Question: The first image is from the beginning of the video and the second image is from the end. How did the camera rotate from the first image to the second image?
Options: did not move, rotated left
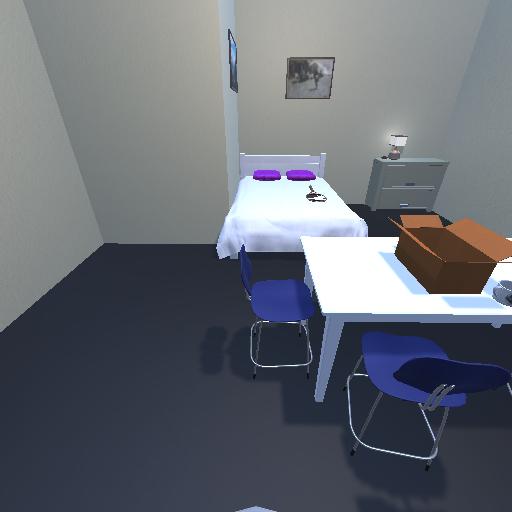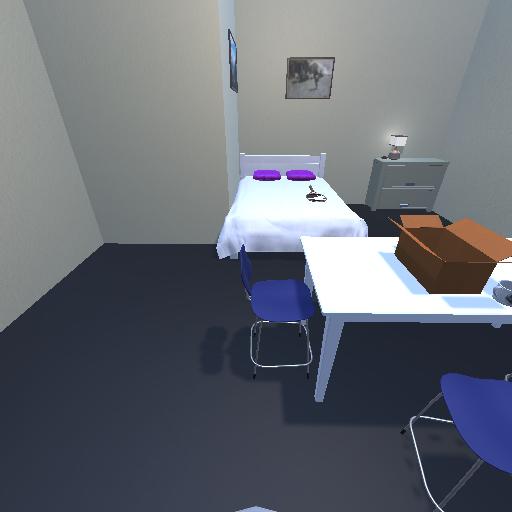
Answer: did not move